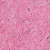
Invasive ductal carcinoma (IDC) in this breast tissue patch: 0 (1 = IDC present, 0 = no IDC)